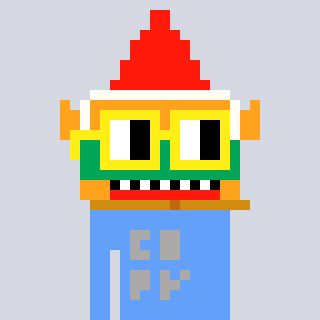
a pixel art character with square yellow glasses, a gnome-shaped head and a blue-colored body on a cool background